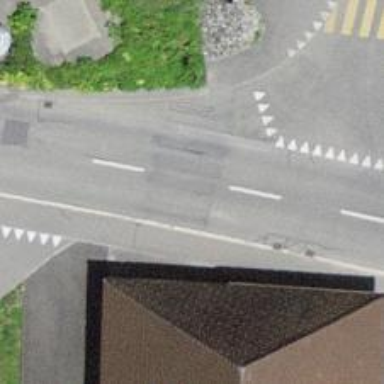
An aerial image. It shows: Zebra crossing on the road.